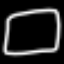
Label: square